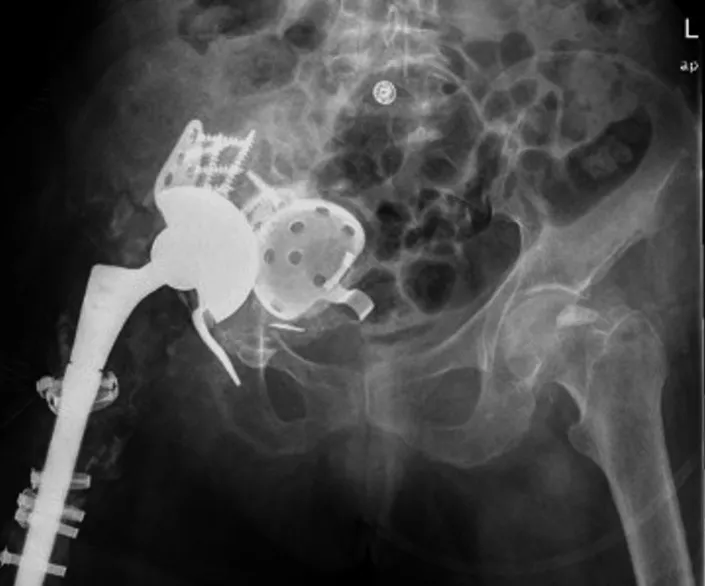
Postoperative radiograph following acetabular reconstruction while maintaining the protruded cup.
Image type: radiology (x_ray)